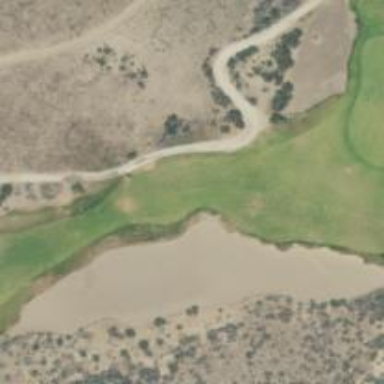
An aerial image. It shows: Golf bunker filled with natural sand.